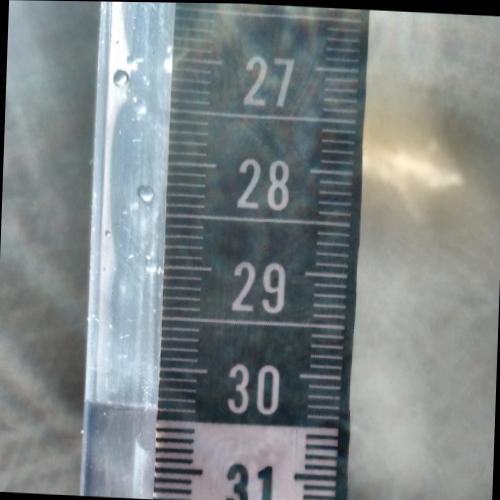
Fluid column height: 30.4 cm